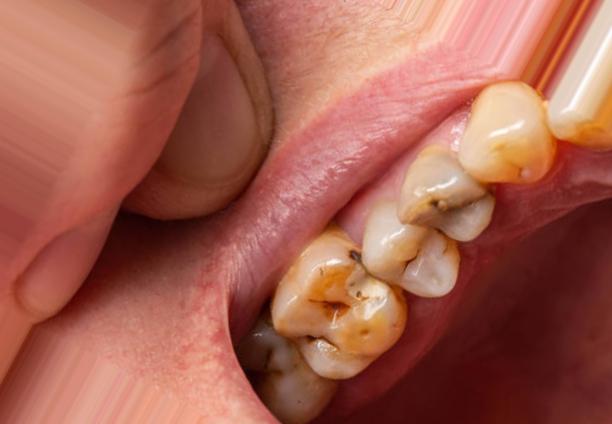
Condition: Caries